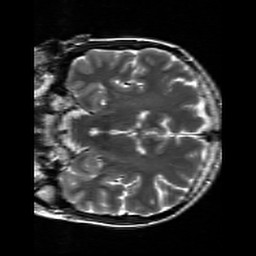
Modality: T2w
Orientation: coronal
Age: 27
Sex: female
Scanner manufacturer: siemens
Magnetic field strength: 3 T
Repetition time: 7 s
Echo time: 0.09 s